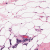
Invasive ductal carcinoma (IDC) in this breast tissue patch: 1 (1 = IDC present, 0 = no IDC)